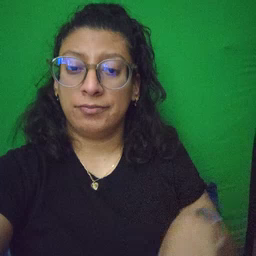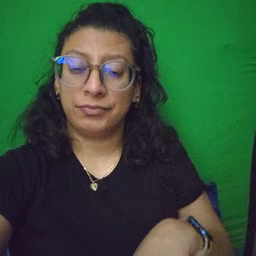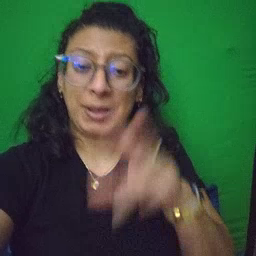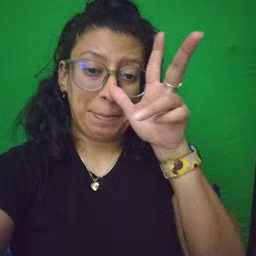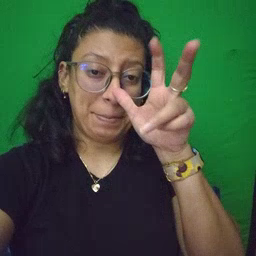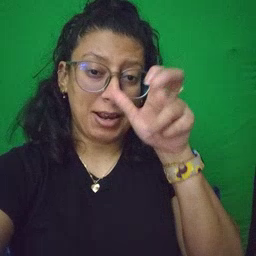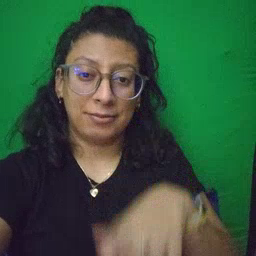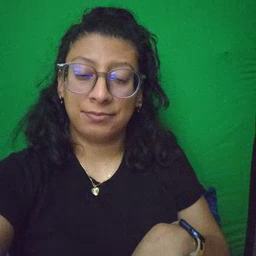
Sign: bug